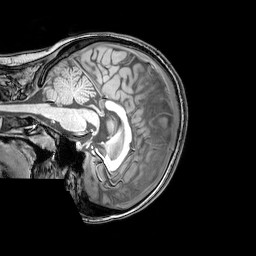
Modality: T1w
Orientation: sagittal
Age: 24
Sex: female
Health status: healthy
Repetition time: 0.081 s
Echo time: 0.037 s